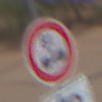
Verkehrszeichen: TatsaechlicheAchslast
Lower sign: RichtungsangabeDurchPfeile2
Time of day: Midday
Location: Outdoor (RoadRail)
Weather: Clear
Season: NotSpecified
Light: Natural